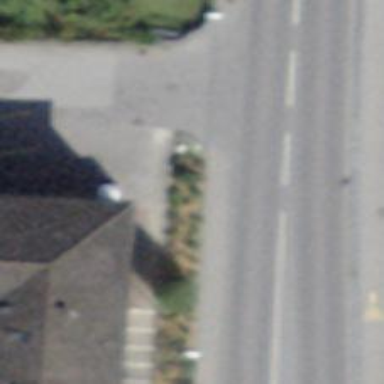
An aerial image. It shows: Post box is visible.